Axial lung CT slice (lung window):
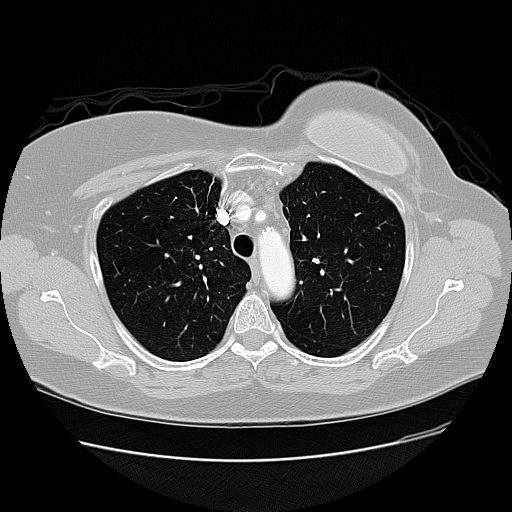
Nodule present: no